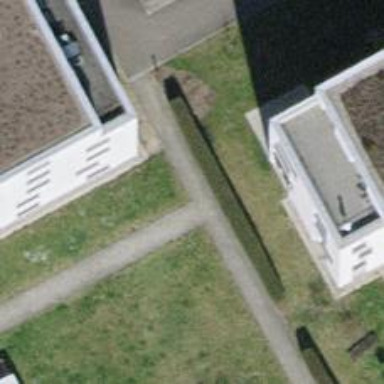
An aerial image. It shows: Sidewalk along the footway.